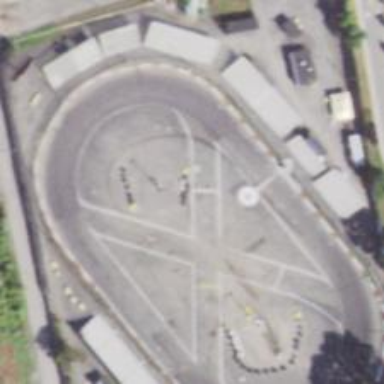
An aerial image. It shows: Motor sport raceway with asphalt surface.